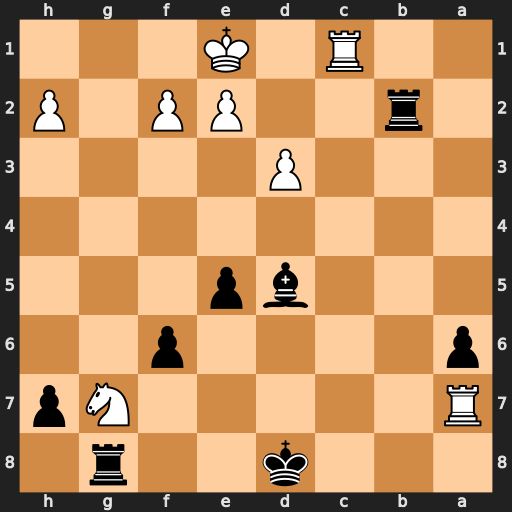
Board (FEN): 3k2r1/R5Np/p4p2/3bp3/8/3P4/1r2PP1P/2R1K3
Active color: b
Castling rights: -
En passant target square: -
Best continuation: Bb7 Ne6+ Ke7